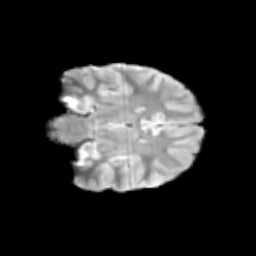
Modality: T2w
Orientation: coronal
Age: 9
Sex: male
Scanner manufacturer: siemens
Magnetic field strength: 3 T
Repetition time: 3.8 s
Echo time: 0.07 s